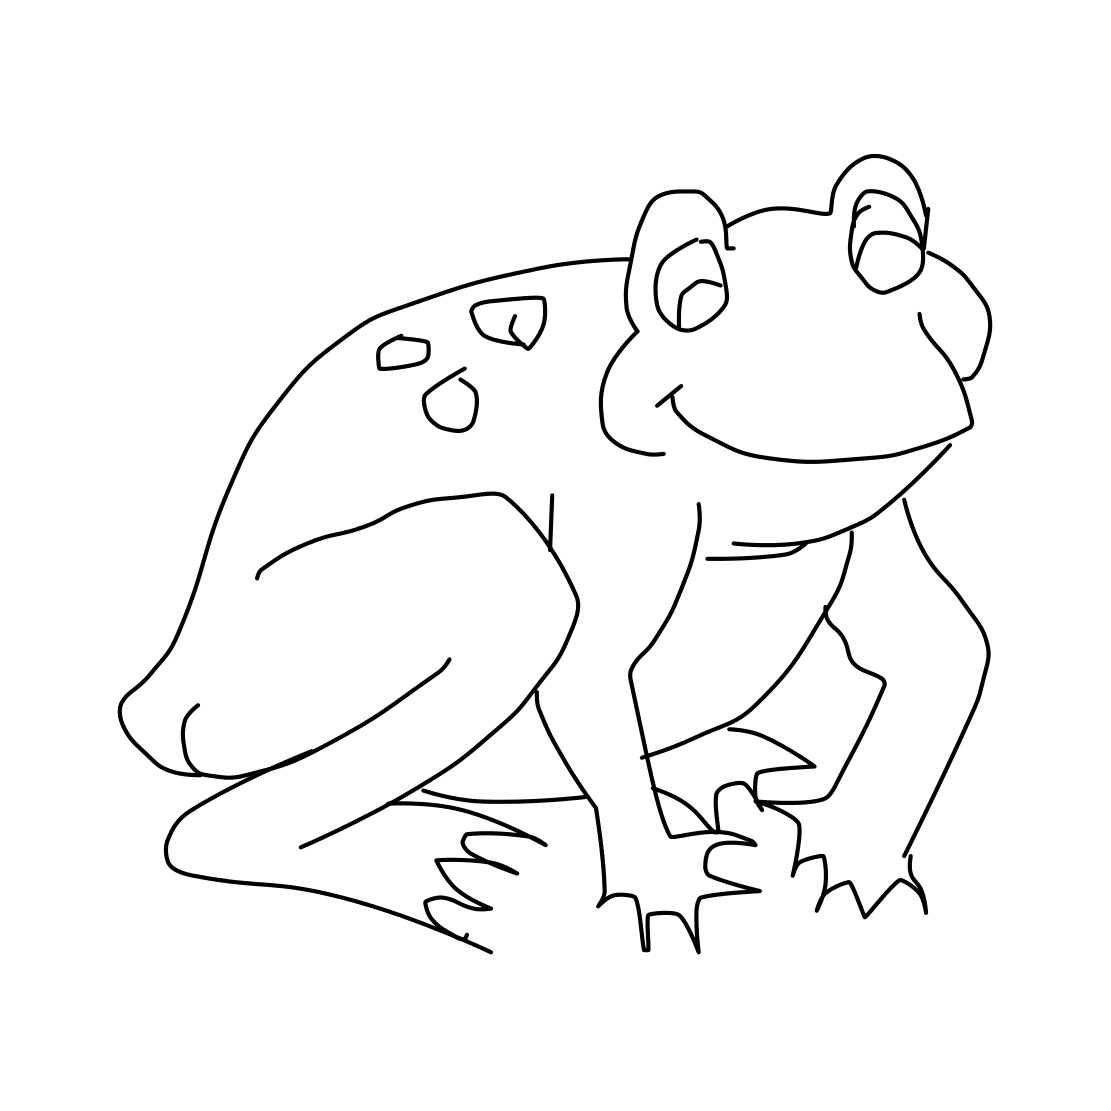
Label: frog